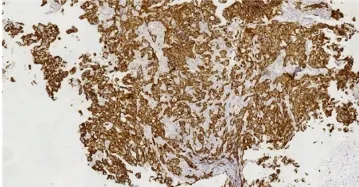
Immunohistochemical staining showed that tumor cells were positive for CK. SP x200), TTF-1 (focal positive.
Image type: pathology (immunostaining)